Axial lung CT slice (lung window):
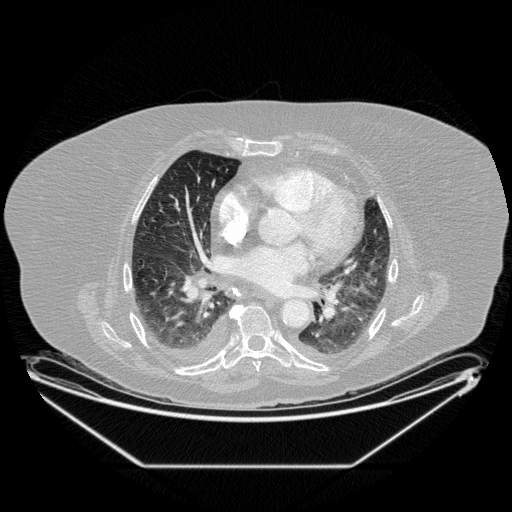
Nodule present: no